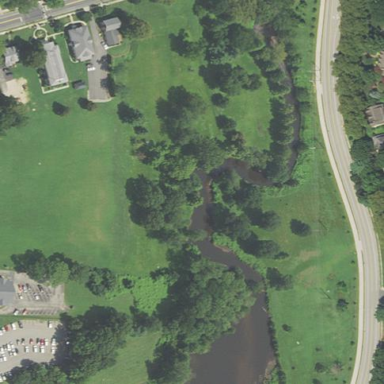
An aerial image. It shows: Park along the St Jones River and Mirror Lake. It holds Fire Fighters Memorial.